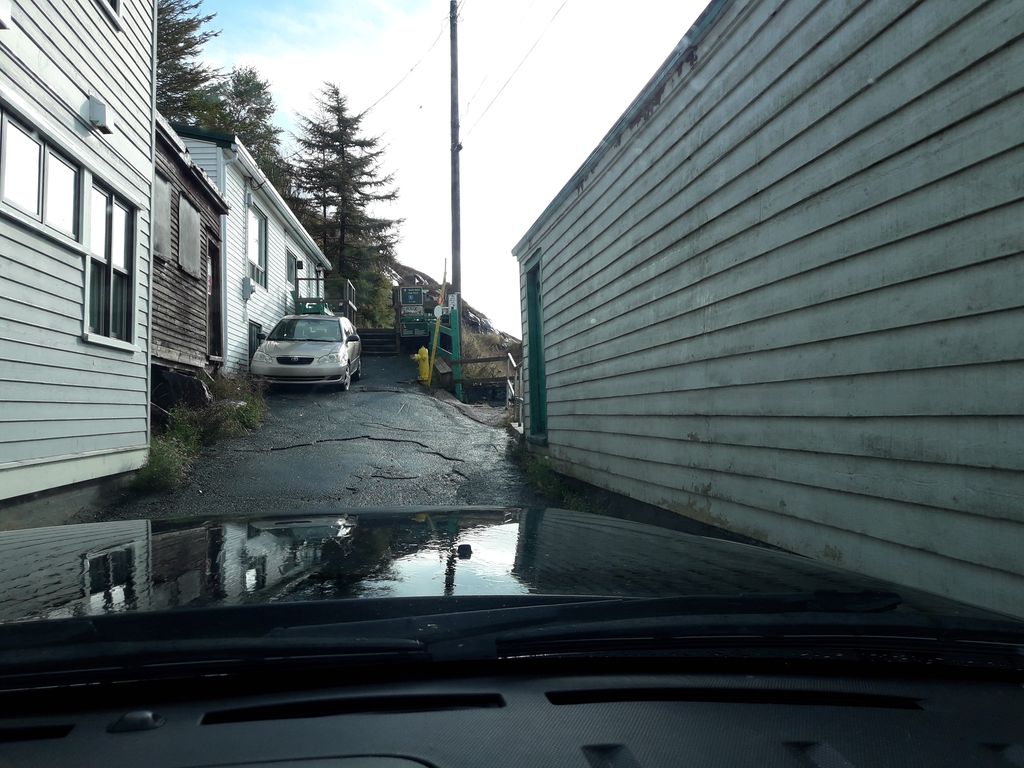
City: st_johns